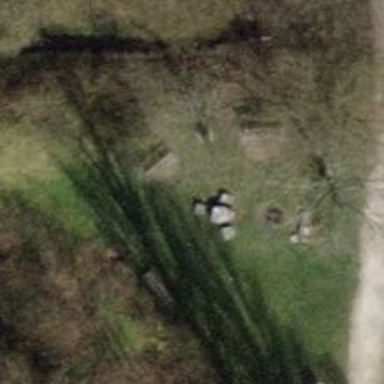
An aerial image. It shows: Picnic table located in leisure land area.